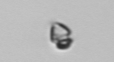
Label: Heterocapsa_rotundata